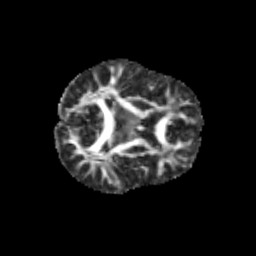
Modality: FA
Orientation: axial
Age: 9
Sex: male
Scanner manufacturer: siemens
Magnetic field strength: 3 T
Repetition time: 3.8 s
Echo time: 0.07 s